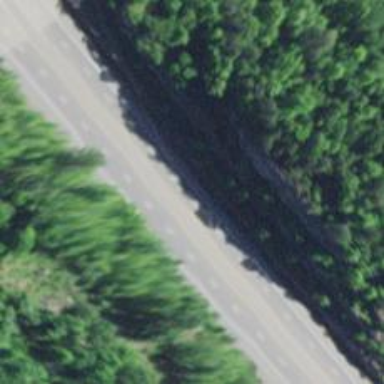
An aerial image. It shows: This image shows trunk highway that functions as expressway.